Question: I am a d3 newbie and I've been trying to customize the Streamgraph example (<URL>:

I have run into some issues:
I want to assign a custom data property (for examples sake, lets just say its a label called "type") to each layer in the stream so that when you hover over that layer, a popup box appears with the "type" listed for that layer.
When I input my data source into the graph I use this code:
'''
vis.selectAll("path")
.data(data0)
.enter().append("path")
'''
The graph only seems to take data of the format:
'''
[
[
{
"x": 0,
"y": 91,
"y0": 1.11
},
{
"x": 1,
"y": 290,
"y0": 1.11
}
],
[
{
"x": 0,
"y": 9,
"y0": 1.11
},
{
"x": 1,
"y": 49,
"y0": 1.11
}
]
]
'''
Where each sub-array above corresponds to a layer in the streamgraph.
How can I pass data to the graph that allows me to add an extra "type" property for each layer?
Basically so that when I refer to the datum of a layer, I can just type something like d.type and extract that property?
I originally came up with a really hackish way to do it:
'''
[
{
"x": 0,
"y": 9,
"y0": 1.11,
"type": "listings"
},
{
"x": 1,
"y": 49,
"y0": 1.11,
}
]
'''
and then I refer to it in the layer datum by saying d[0].type, but this doesn't seem like the proper way to do it.
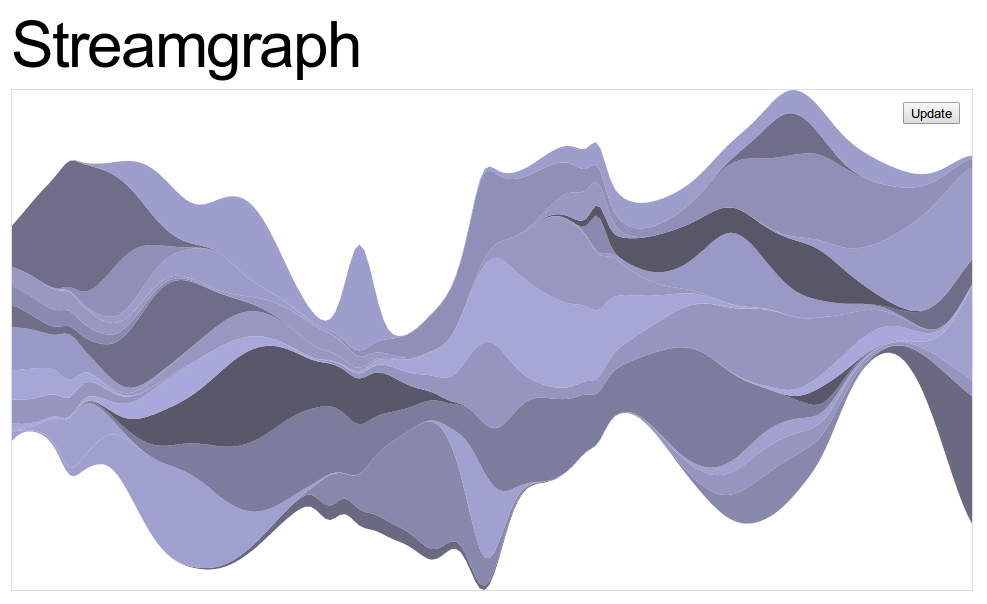
Answer: Use <URL>, and then wrap each layer's data points with some additional data for the layer. Your data will look something like this:
'''
[
{
"type": "apples",
"values": [
{ "x": 0, "y": 91},
{ "x": 1, "y": 290}
]
},
{
"type": "oranges",
"values": [
{ "x": 0, "y": 9},
{ "x": 1, "y": 49}
]
}
]
'''
And the stack layout like this:
'''
var stack = d3.layout.stack()
.offset("wiggle")
.values(function(d) { return d.values; });
'''